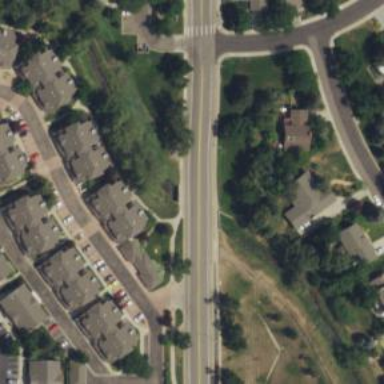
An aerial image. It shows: Residential road with bridge.